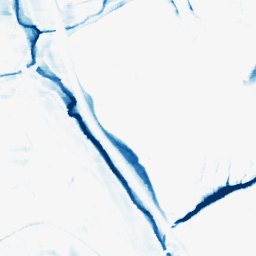
Category: morphological
Decomposition family: morphological_rect
Decomposition parameters: operation: closing
width: 20
height: 10
Upsampling method: cubic_catmull_rom
Upsampling parameters: scale: 8
Upsampling scale: 8